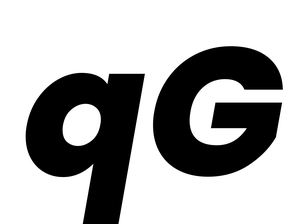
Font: Poppins-ExtraBoldItalic